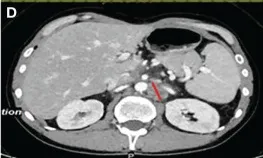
The patient's CT scans at baseline, at best response, and at the last evaluation. (D-F) Retroperitoneal node. Were taken before starting immunotherapy treatment.
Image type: radiology (ct)